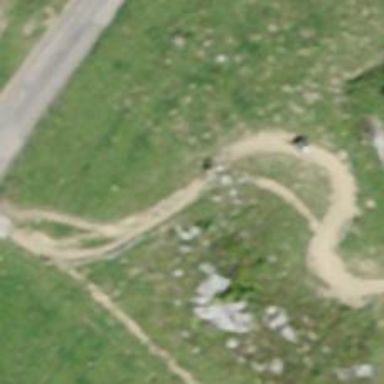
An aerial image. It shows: Unpaved path.